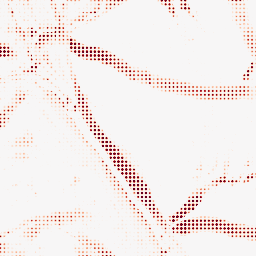
Category: morphological
Decomposition family: rolling_ball
Decomposition parameters: radius: 10
Upsampling method: sinc_blackman
Upsampling parameters: scale: 8
kernel_size: 4
Upsampling scale: 8